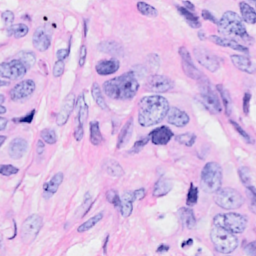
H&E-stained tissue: Breast